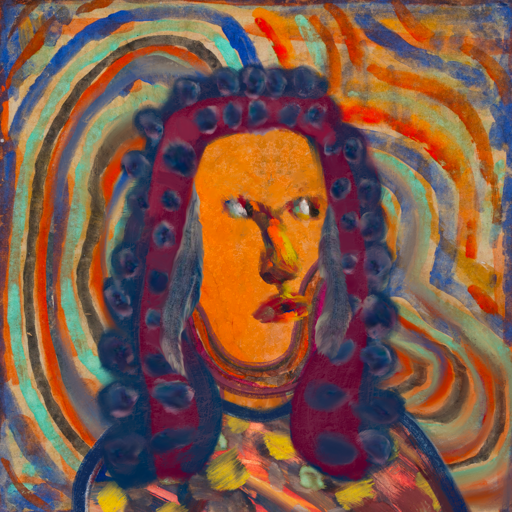
Background: Sisters, Head And Neck Side: Hypocrite_w_Hair, Face Side: An_Impression, Bust: Mother_And_Son_Mother, Hair Side: Hill_Girl, Head Accessory: Blank, Second Necklace: Blank, Necklace: Blank, Baby: Blank